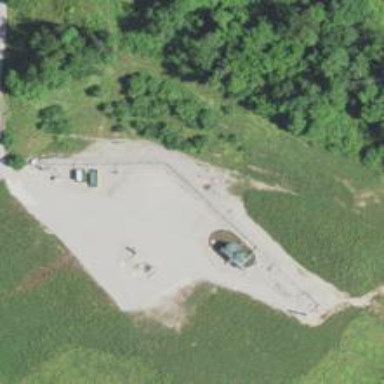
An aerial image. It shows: Storage tank with man-made structure.